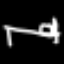
Label: bed